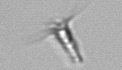
Label: Calciopappus